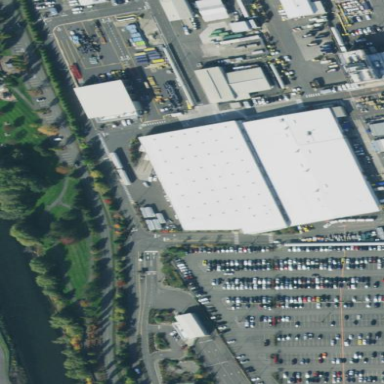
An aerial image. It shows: Warehouse building.